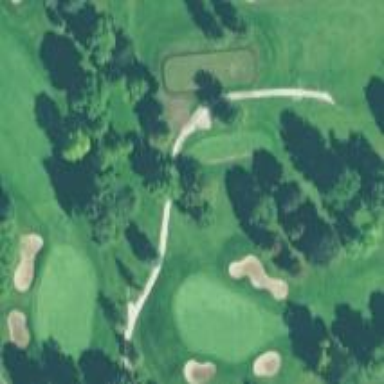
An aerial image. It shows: Path for golf carts.